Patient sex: F
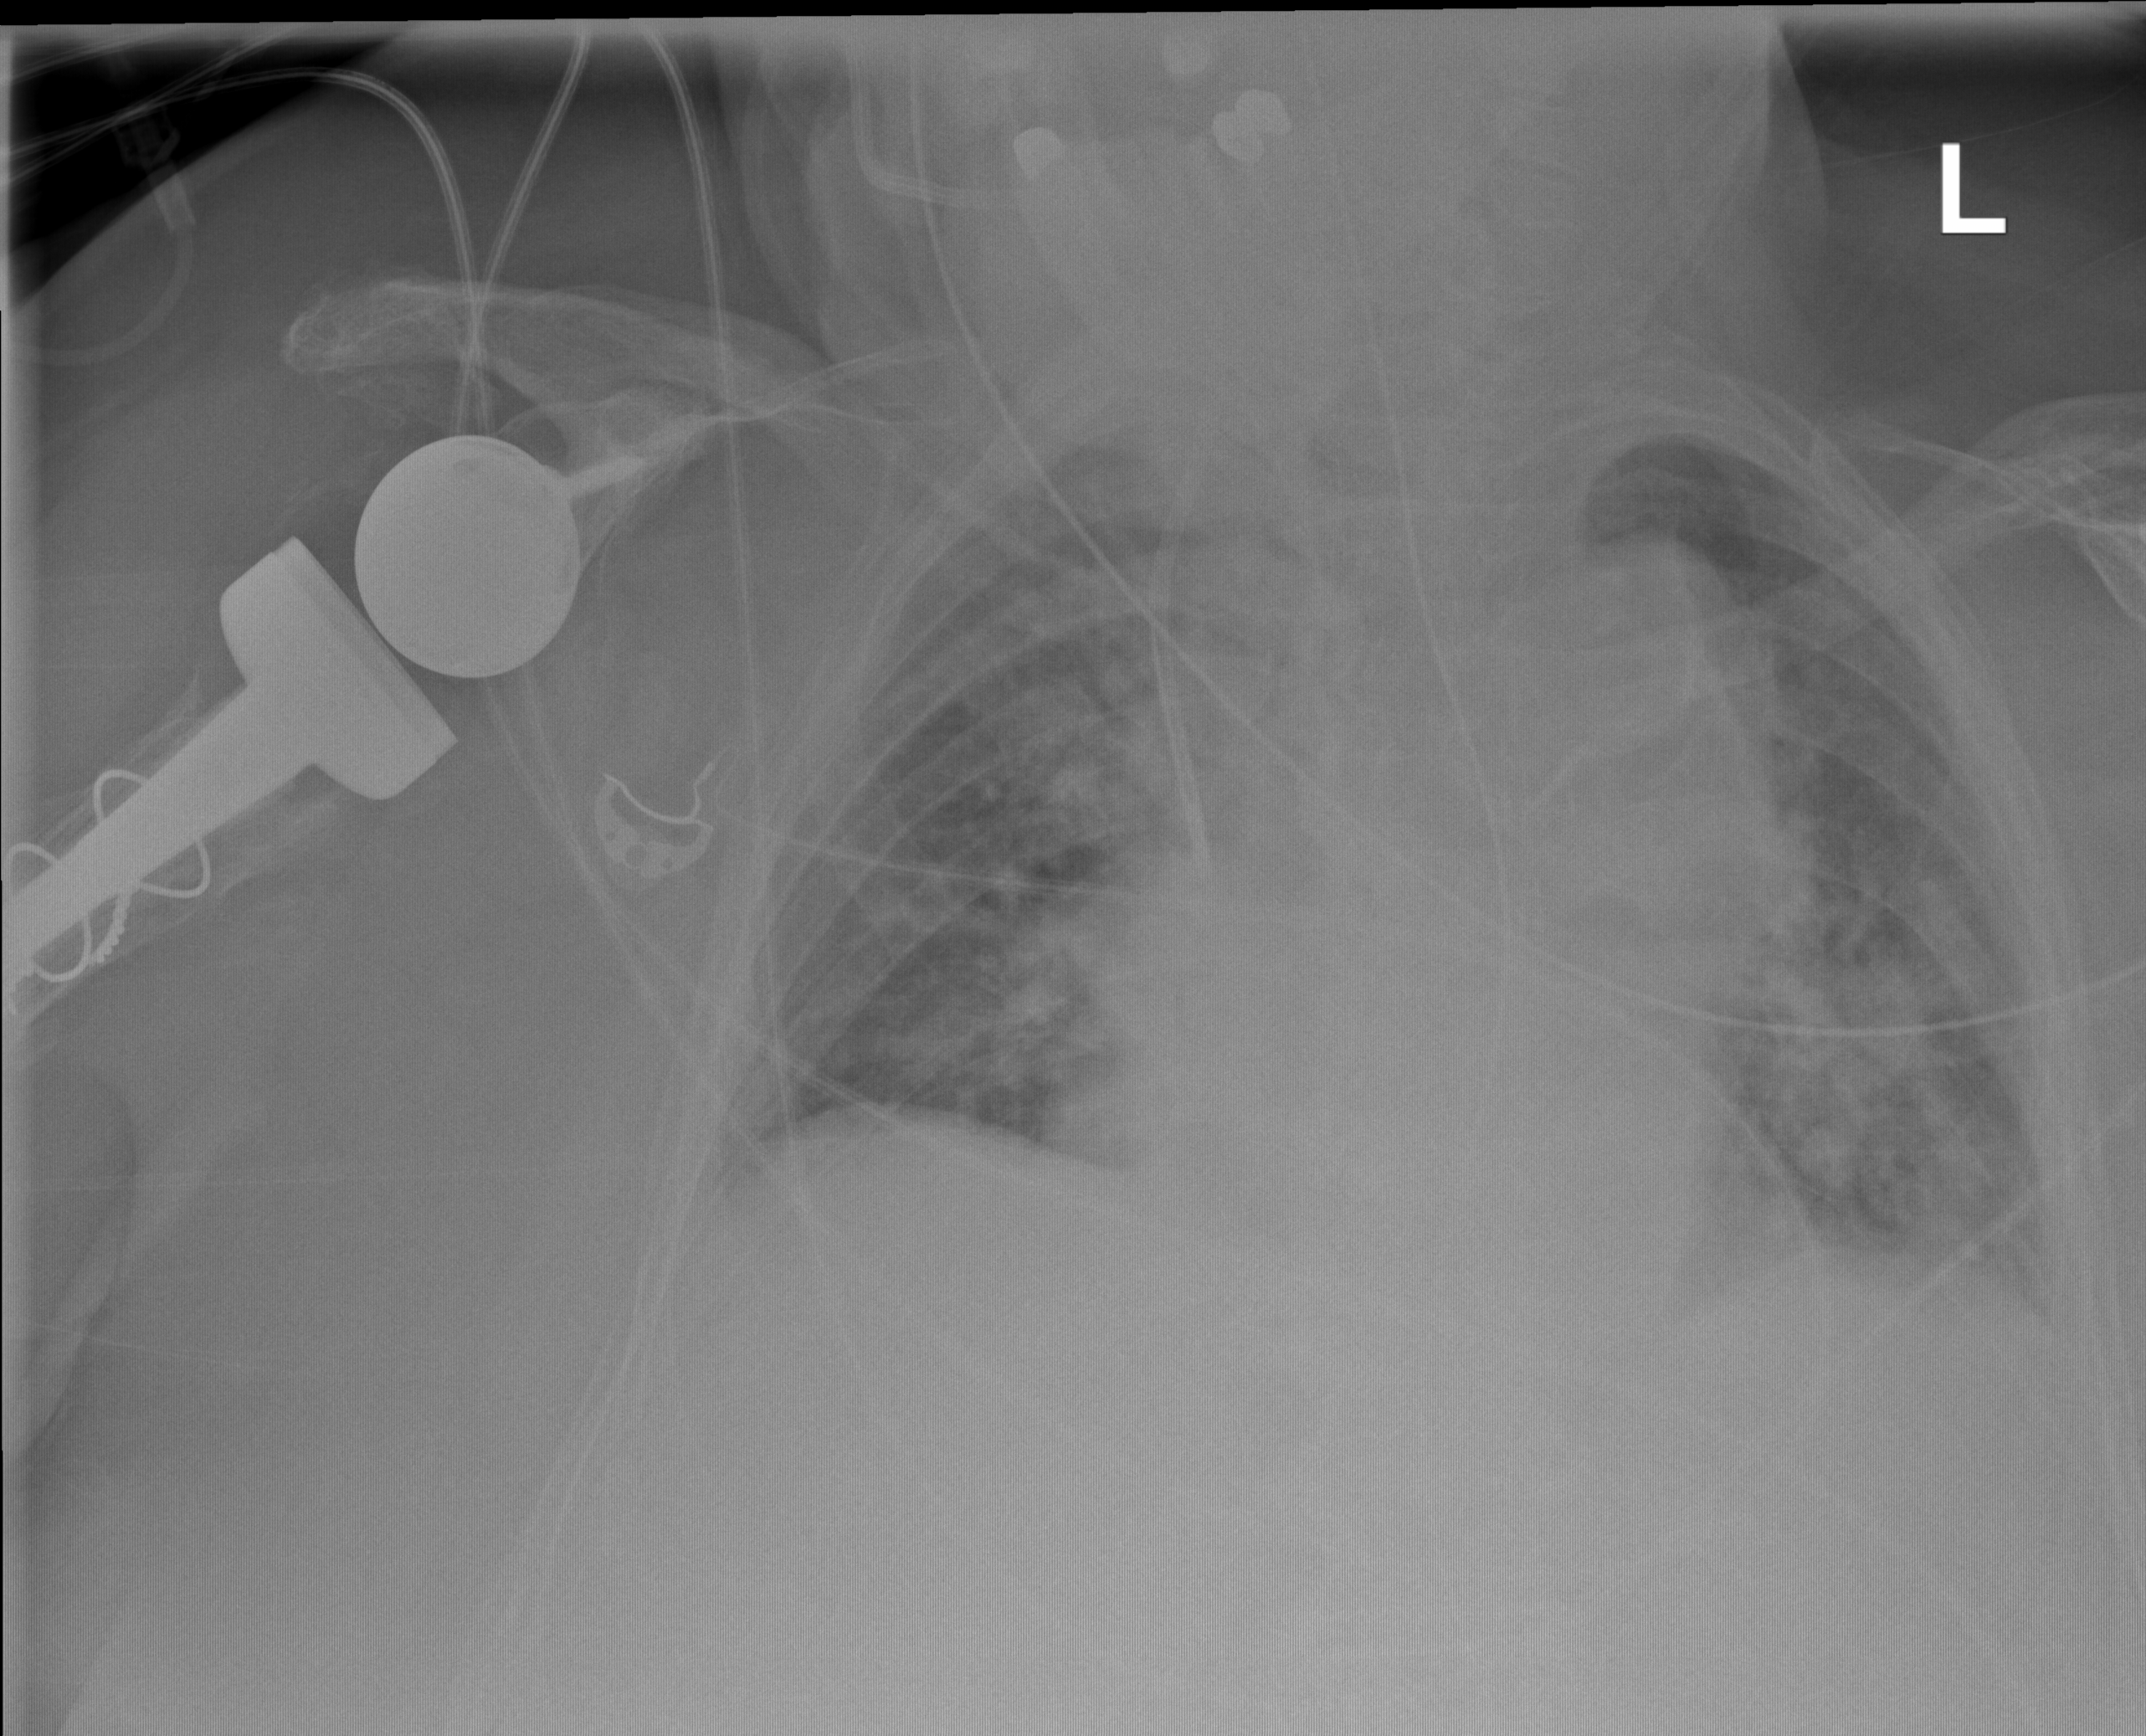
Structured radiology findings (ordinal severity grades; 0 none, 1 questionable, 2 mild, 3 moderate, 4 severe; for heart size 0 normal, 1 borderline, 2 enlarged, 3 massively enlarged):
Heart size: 0
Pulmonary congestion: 2
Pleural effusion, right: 2
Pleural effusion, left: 0
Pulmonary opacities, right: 2
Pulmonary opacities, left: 3
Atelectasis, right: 2
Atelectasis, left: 2